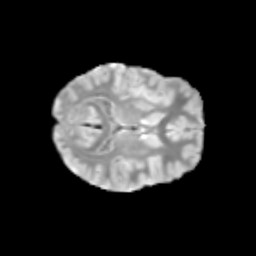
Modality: T2w
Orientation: axial
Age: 11
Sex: female
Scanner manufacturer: siemens
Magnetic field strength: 3 T
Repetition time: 3.8 s
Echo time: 0.07 s